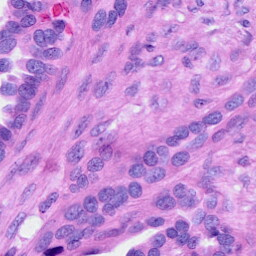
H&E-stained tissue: Ovarian